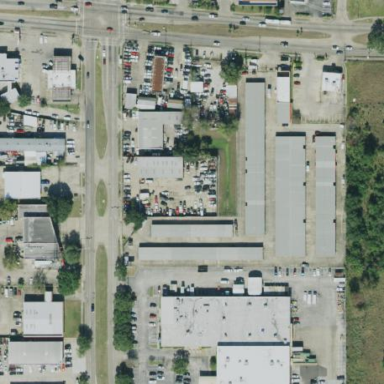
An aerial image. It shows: Commercial area.